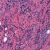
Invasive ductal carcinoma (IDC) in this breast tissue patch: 1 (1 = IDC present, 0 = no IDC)